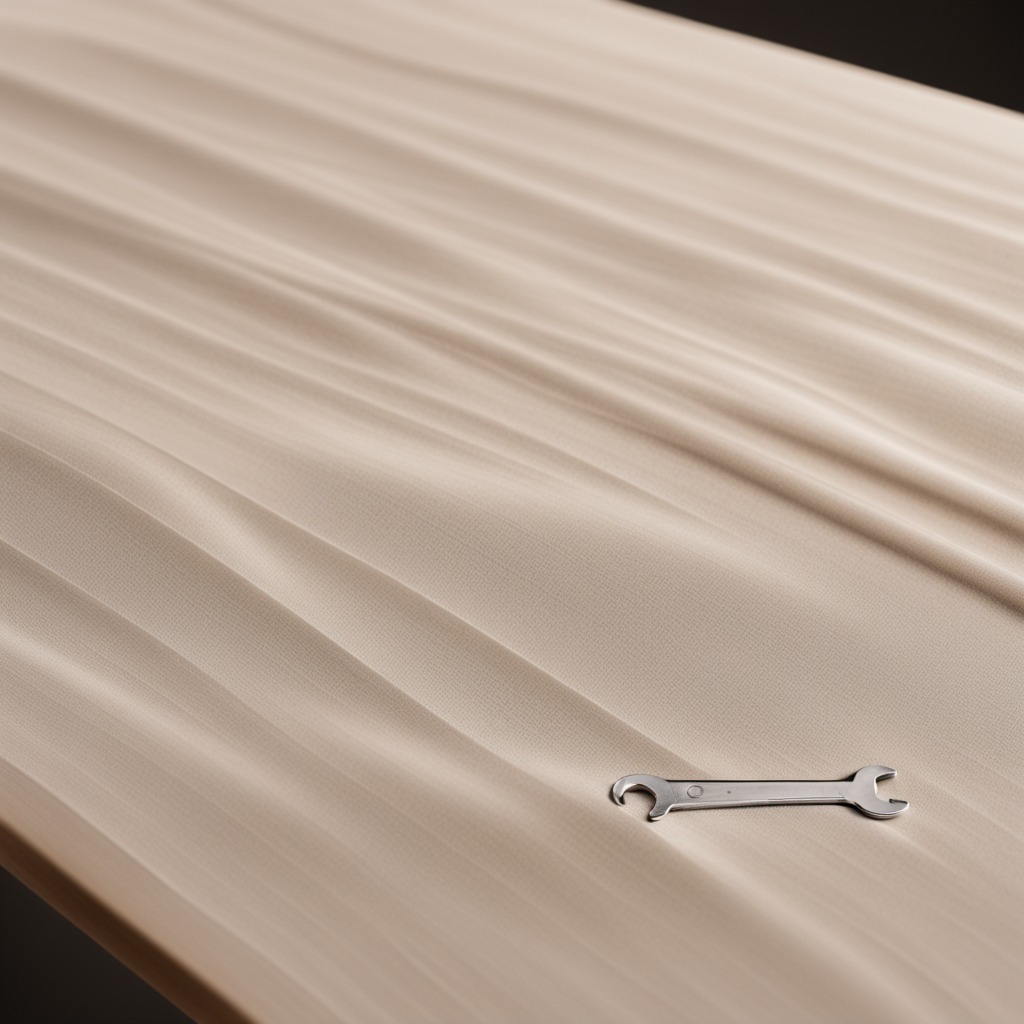
An wrench is lying on the wooden table.